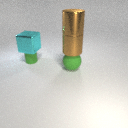
large brown metal cylinder above large green rubber sphere